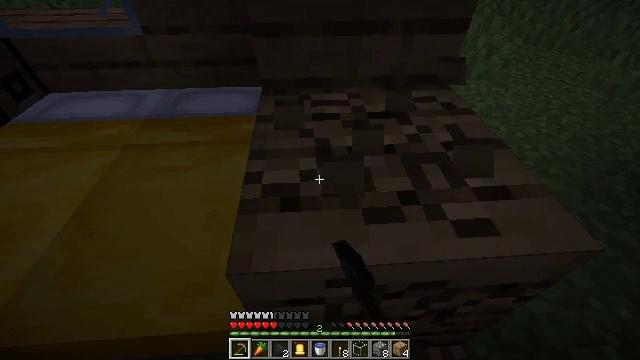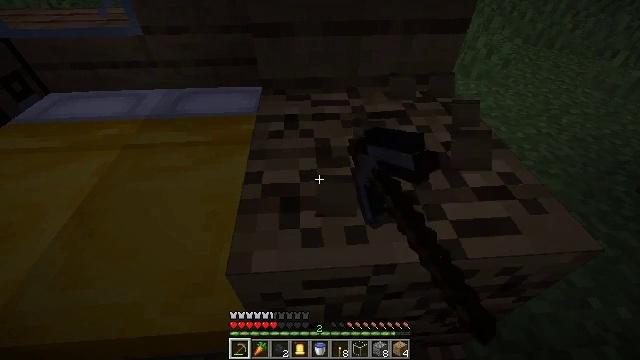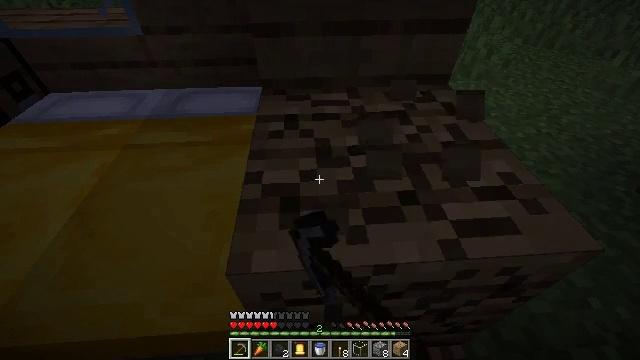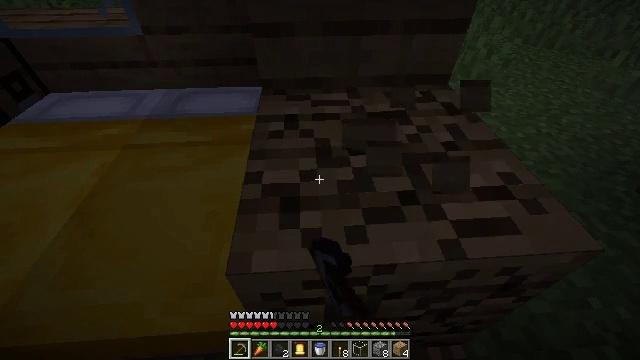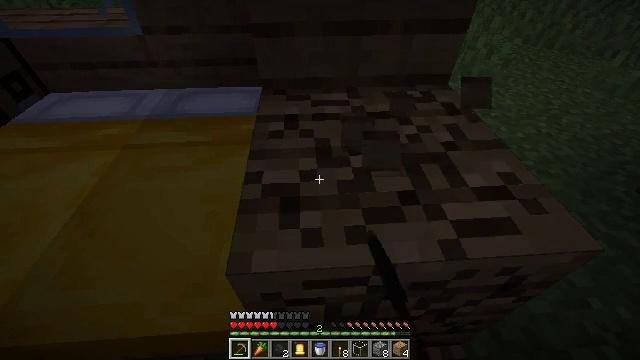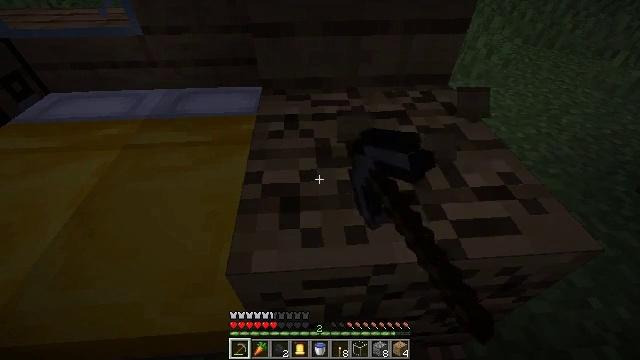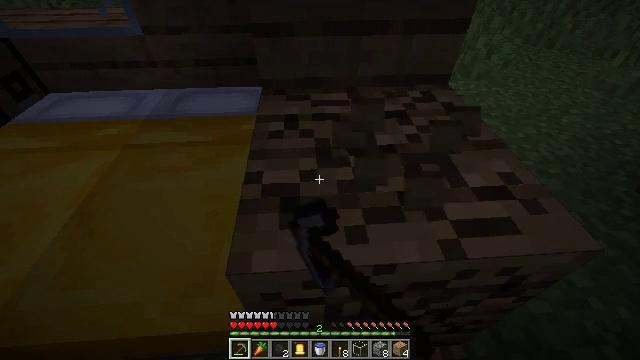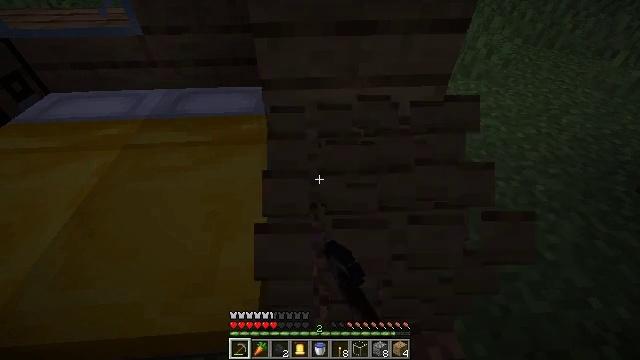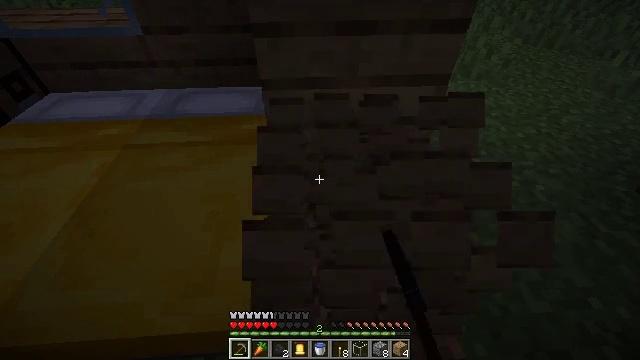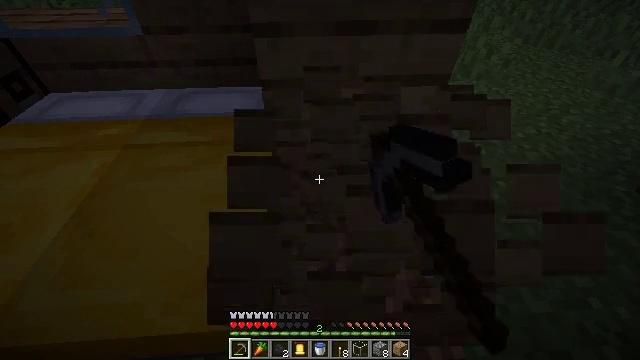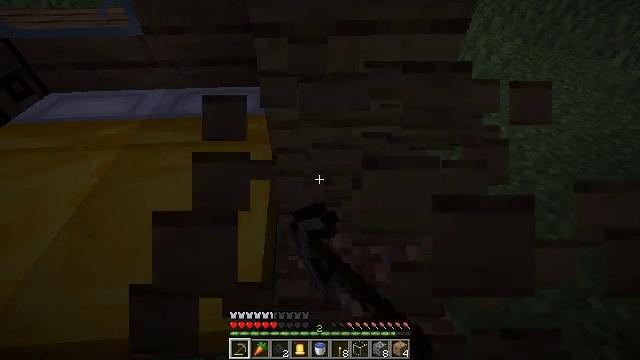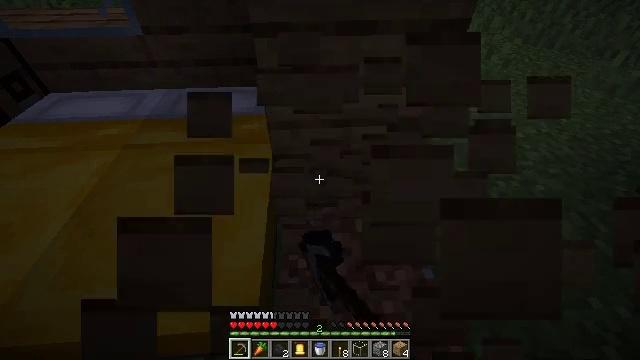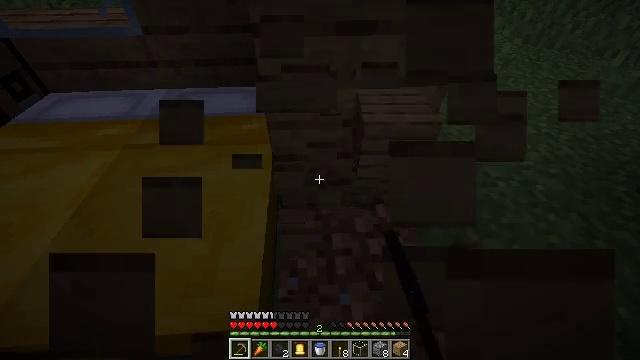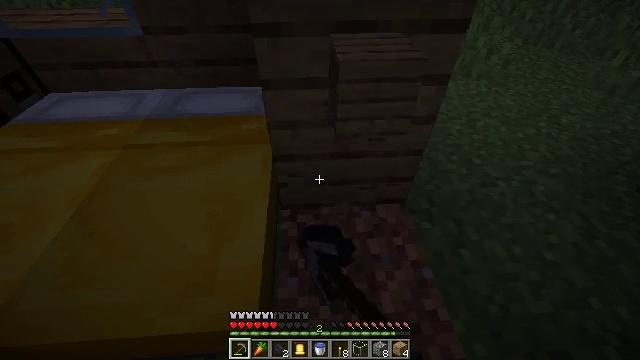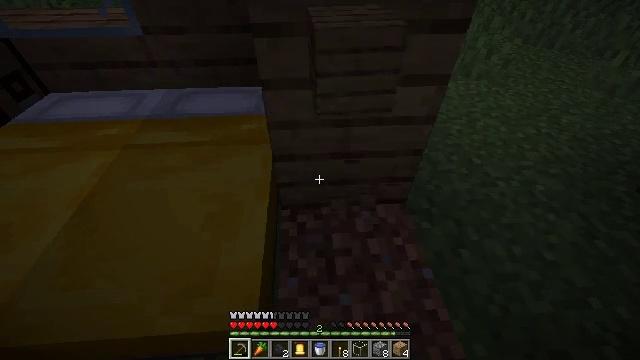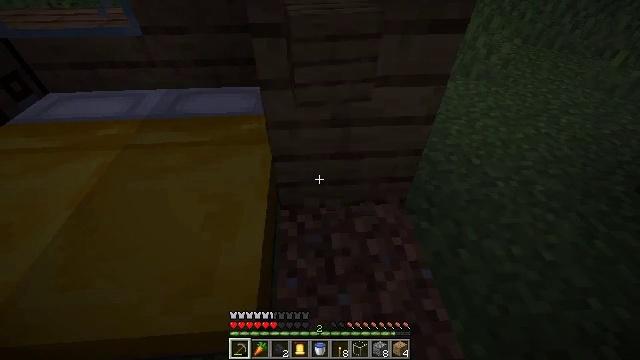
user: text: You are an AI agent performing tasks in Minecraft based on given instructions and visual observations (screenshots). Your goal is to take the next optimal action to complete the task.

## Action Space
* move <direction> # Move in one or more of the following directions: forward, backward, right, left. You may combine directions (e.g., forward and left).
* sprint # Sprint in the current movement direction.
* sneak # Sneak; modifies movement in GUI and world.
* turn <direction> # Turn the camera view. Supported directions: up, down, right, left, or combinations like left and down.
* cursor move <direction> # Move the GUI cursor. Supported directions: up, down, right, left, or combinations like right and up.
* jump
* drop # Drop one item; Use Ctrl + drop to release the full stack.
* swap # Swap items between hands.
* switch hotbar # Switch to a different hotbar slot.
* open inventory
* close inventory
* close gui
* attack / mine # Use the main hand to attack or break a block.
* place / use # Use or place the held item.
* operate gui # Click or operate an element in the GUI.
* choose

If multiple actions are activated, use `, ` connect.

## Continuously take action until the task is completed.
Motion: motion action
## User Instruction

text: Collect the oak planks from the structure.
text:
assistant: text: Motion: attack / mine
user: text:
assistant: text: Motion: attack / mine
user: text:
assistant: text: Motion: attack / mine
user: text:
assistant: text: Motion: attack / mine
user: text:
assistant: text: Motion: attack / mine
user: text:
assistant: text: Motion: attack / mine
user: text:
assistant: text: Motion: attack / mine
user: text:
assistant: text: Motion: attack / mine
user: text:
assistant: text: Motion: attack / mine
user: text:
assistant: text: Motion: attack / mine
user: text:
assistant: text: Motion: attack / mine
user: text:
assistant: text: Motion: attack / mine
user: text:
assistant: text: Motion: attack / mine
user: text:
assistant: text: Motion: attack / mine
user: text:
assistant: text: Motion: move forward, attack / mine
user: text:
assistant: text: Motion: move forward, attack / mine
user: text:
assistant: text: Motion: move forward, attack / mine
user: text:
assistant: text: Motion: attack / mine
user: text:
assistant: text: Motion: attack / mine
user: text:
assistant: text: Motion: attack / mine
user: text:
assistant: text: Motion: attack / mine
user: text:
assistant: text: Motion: attack / mine
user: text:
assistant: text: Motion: attack / mine
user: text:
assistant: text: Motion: attack / mine
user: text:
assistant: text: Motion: attack / mine
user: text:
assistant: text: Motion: attack / mine
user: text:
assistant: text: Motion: attack / mine
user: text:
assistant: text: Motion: attack / mine
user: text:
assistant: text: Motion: attack / mine
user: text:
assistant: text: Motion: attack / mine